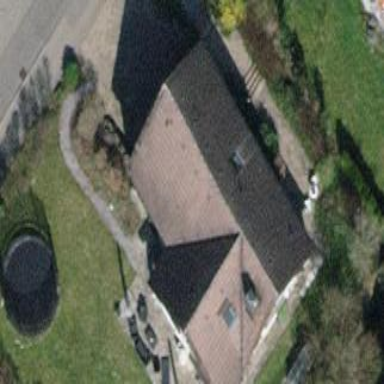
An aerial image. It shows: Detached building.